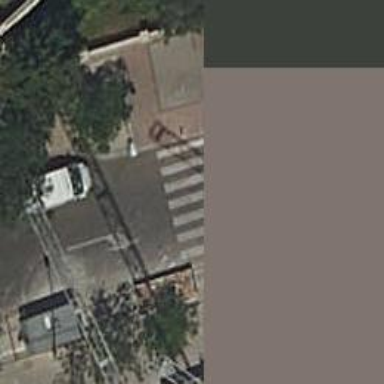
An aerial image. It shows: Asphalt footway with uncontrolled zebra crossing.